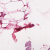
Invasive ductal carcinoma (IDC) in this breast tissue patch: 0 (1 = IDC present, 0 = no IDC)